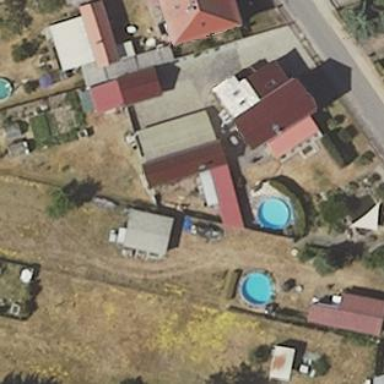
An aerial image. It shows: Shed.